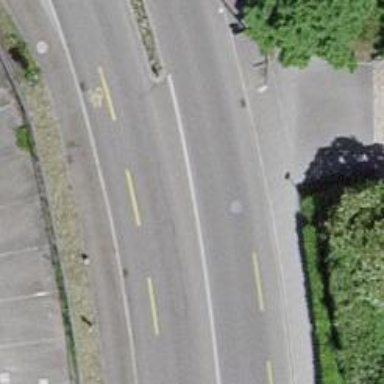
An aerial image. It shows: Footway along the road.